Question: Is it possible to create an 'ActionSheet' that have a label between two buttons like this image?

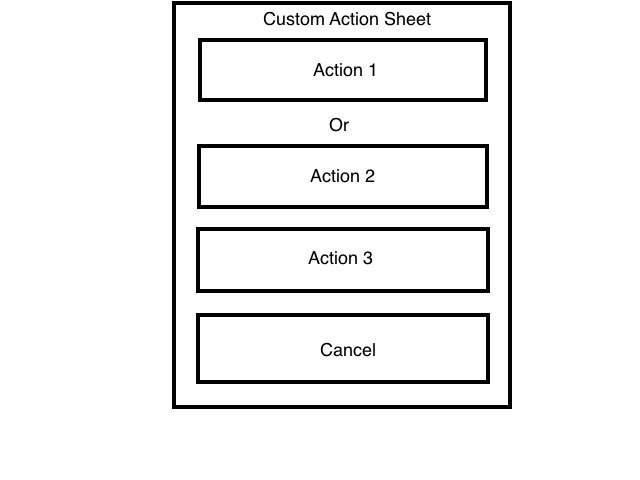
Answer: <URL>
It is most certainly possible, and I like to do this all the time!
First, make a '@property' of an 'UIActionSheet' (in this example, mine is called 'aac'-- this comes in handy especially if you want to call it by 'UITextFields'.
Next, in the method you bring up the actionsheet, say a
'-(IBAction)userPressedButton:(id)sender', create a local instance of the actionsheet.
'''
UIActionSheet *actionSheet = [[UIActionSheet alloc] initWithTitle:nil
delegate:self
cancelButtonTitle:nil
destructiveButtonTitle:nil
otherButtonTitles:nil];
'''
then add it to your property: 'self.aac = actionsheet'
Now you basically have full reign to do anything in this ActionSheet, I will give you an abbreviated form of what I did for a recent project:
'''
- (IBAction)sendDataButtonPressed:(id)sender {
UIActionSheet *actionSheet = [[UIActionSheet alloc] initWithTitle:nil
delegate:self
cancelButtonTitle:nil
destructiveButtonTitle:nil
otherButtonTitles:nil];
self.aac = actionSheet;
UIImageView *background = [[UIImageView alloc] initWithImage:[UIImage imageNamed:@"actionsheet_bg.png"]];
[background setFrame:CGRectMake(0, 0, 320, 320)];
background.contentMode = UIViewContentModeScaleToFill;
[self.aac addSubview:background];
UIButton *cancelButton = [UIButton buttonWithType: UIButtonTypeCustom];
cancelButton.frame = CGRectMake(0, 260, 320, 50);
[cancelButton setBackgroundImage:[UIImage imageNamed:@"actionsheet_button.png"] forState: UIControlStateNormal];
[cancelButton addTarget:self action:@selector(cancelButtonClicked:) forControlEvents:UIControlEventTouchUpInside];
cancelButton.adjustsImageWhenHighlighted = YES;
[cancelButton setTitle:@"Cancel" forState:UIControlStateNormal];
[cancelButton setTitleColor:[UIColor colorWithRed:0/255.0f green:177/255.0f blue:148/255.0f alpha:1.0f] forState:UIControlStateNormal];
cancelButton.titleLabel.textAlignment = NSTextAlignmentCenter;
cancelButton.titleLabel.font = [UIFont fontWithName: @"SourceSansPro-Light" size: 25];
[self.aac addSubview: cancelButton];
UIButton *emailResultsButton = [UIButton buttonWithType: UIButtonTypeCustom];
emailResultsButton.frame = CGRectMake(25, 12, 232, 25);
[emailResultsButton addTarget:self action:@selector(emailResultsTapped:) forControlEvents:UIControlEventTouchUpInside];
emailResultsButton.adjustsImageWhenHighlighted = YES;
[emailResultsButton setTitle:@"Email Results" forState:UIControlStateNormal];
[emailResultsButton setTitleColor:[UIColor colorWithRed:255/255.0f green:255/255.0f blue:255/255.0f alpha:1.0f] forState:UIControlStateNormal];
[emailResultsButton setTitleColor:[UIColor colorWithRed:0/255.0f green:177/255.0f blue:148/255.0f alpha:1.0f] forState:UIControlStateHighlighted];
emailResultsButton.contentHorizontalAlignment = UIControlContentHorizontalAlignmentLeft;
emailResultsButton.titleLabel.font = [UIFont fontWithName: @"SourceSansPro-Light" size: 20];
[self.aac addSubview: emailResultsButton];
// lots of other buttons...
// then right at the end you call the showInView method of your actionsheet, and set its counds based at how tall you need the actionsheet to be, as follows:
[self.aac showInView:self.view];
[self.aac setBounds:CGRectMake(0,0,320, 600)];
'''
Here is a picture of what happens (remember I omitted all the other buttons in the code example, but they are pictured here):
Now, if you want to dismiss the actionSheet -- depending on how you set up your button structure, or perhaps use a UIToolBar (very common) -- you can then in the button's selector action, do this:
'-(void)cancelButtonClicked:(id)sender { [self.aac dismissWithClickedButtonIndex:0 animated:YES]; }'
Also, just FYI, getting all the dimensions just right for your layout will take a little time, as you aren't working with the view of your main UIView of your UIViewController, rather the view of the actionSheet, so it has different dimensions.
One trick I do is layout the actionsheet in Storyboard with a UIView, then place all the objects you want in your "actionsheet" in that UIView, and you should get accurate dimensions for all the images.
Let me know if you need clarification, good luck!